Question: I would like to create this kind of "follow" menu, so customer can return on those links with just clicking on it.
Does anybody now is there any module that do this? Thanks in advance.
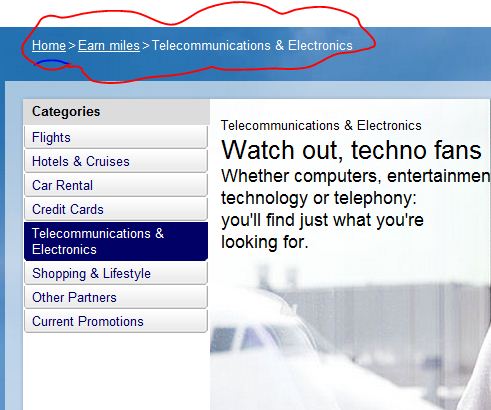
Answer: That is a built in module. In the module manager, select new module, then find Breadcrumbs and put it in the module position of your choice.